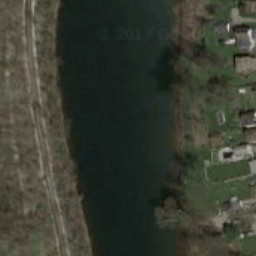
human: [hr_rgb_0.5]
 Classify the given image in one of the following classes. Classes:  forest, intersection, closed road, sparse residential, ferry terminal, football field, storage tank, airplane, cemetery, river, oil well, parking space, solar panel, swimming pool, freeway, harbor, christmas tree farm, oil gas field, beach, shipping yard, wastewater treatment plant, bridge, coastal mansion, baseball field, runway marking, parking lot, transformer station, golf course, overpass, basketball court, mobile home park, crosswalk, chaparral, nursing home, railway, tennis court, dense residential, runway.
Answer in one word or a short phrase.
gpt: river